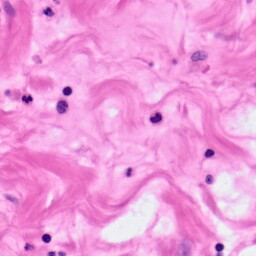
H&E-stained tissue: Pancreatic